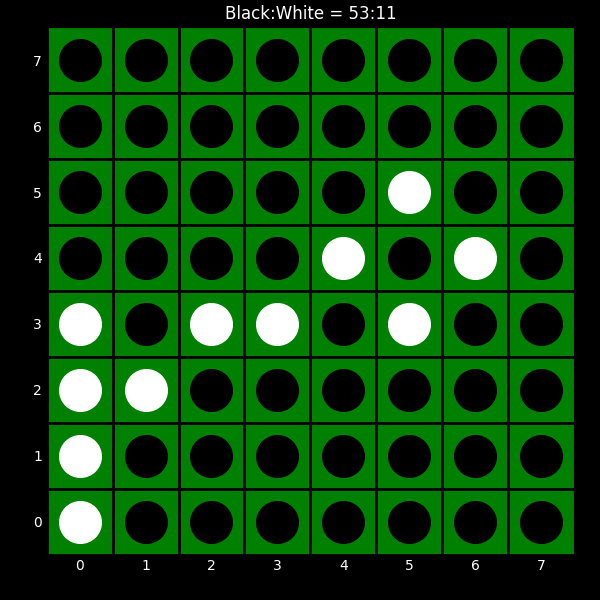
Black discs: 53
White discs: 11